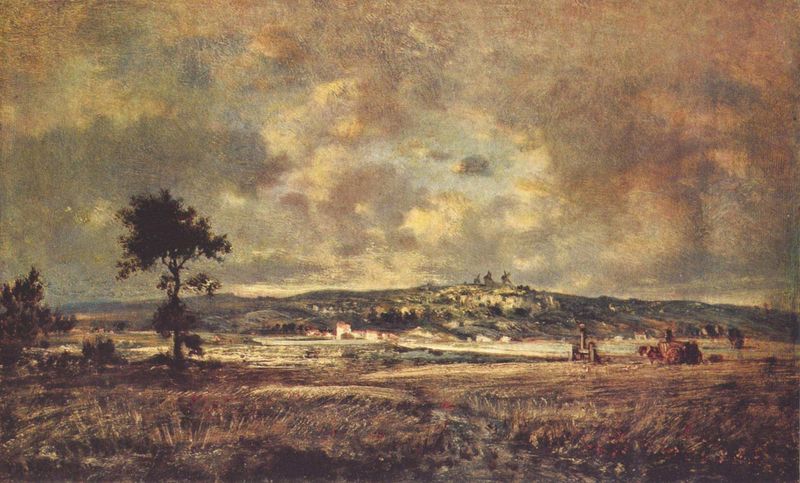
Titel: Gewitterstimmung in der Ebene von Montmartre
Künstler: Théodore Rousseau
Standort: Paris
Institution: Musée d'Orsay
Schlagwörter: baum, berg, blau, dunkel, felsen, gemälde, gewitter, himmel, laub, wasser, wolken, bäume, fluss, gelb, grün, landschaft, menschen, ocker, see, stadt, ufer, abend, braun, fenster, licht, orange, schwarz, strasse, weiss, blick, gebäude, gras, haus, rasen, rot, tiere, weg, wiese, wolke, beige, öl, bach, ebene, feld, felder, ferne, gräser, horizont, häuser, hügel, mühle, mühlen, natur, strauch, weite, wind, windmühle, gewässer, pastos, pfad, sonne, sträucher, wege, wiesen, gold, realismus, drei, anhöhe, bauern, pferd, pferde, reiter, räder, windmühlen, bewölkt, hellblau, sommer, düster, ansicht, italien, naturalismus, ort, ernte, feldarbeit, feldweg, getreide, heu, korn, berge, gebirge, dorf, sonnenuntergang, herde, kuh, herbst, kutsche, rad, wagen, wehr, sturm, savanne, steppe, menschenleer, stadtansicht, wolkig, kutscher, firnis, ross, oker, gespann, postkutsche, heuwagen, waagen, gel, fuhrwerk, pferdekutsche, dörfer, erhebung, la mancha, heuwaagen, geländekante